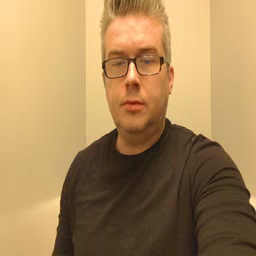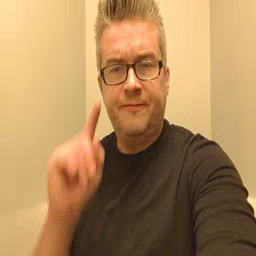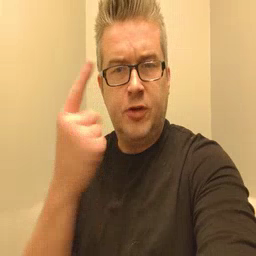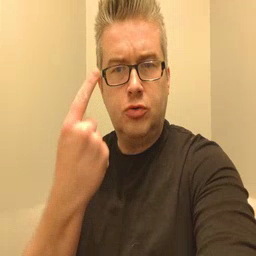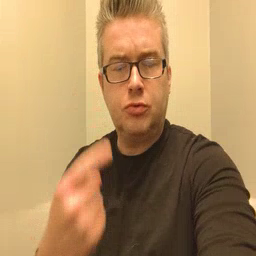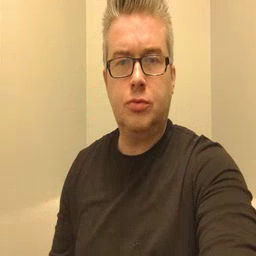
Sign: first